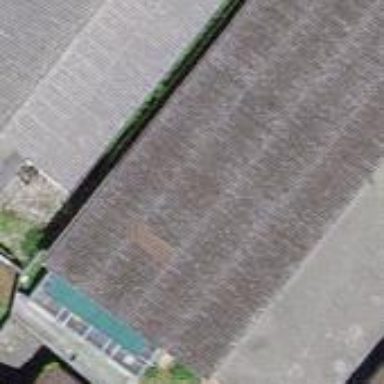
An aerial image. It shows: Shed building.